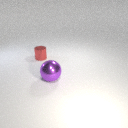
large purple metal sphere to the right of small red metal cylinder